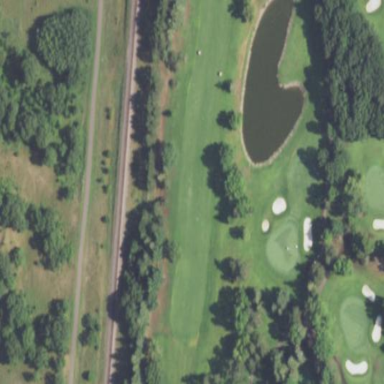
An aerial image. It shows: Rough area on grassy golf course.